Question: Everytime I open a worksheet, I get this dialog box:

I don't really know what it is that is going on here (what is being installed).
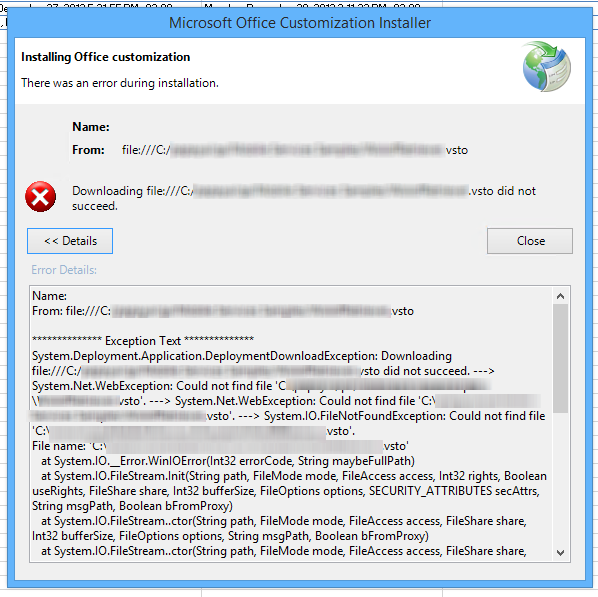
Answer: To inactivate an Excel add-in
'''
Click the File tab, click Options, and then click the Add-Ins category.
In the Manage box, click Excel Add-ins, and then click Go.
In the Add-Ins available box, clear the check box next to the add-in that you want to inactivate, and then click OK.
'''
In many cases, when you inactivate an add-in, it is removed from its group on the ribbon. In other cases, to remove the add-in from the ribbon, you may need to restart Excel.
Note Inactivating an add-in does not remove the add-in from your computer. To remove the add-in from your computer, you must uninstall it.
To remove an Excel add-in
Important If you originally installed the Excel add-in from a network file server or from a shared folder, you might need to remove the add-in from that location. If you installed the Excel add-in from a CD-ROM and you mapped your CD-ROM drive to a new drive letter after installing the add-in, you need to reinstall the add-in from the CD-ROM. If you are running any Excel add-ins from the CD-ROM, you must uninstall the Excel add-ins, and then reinstall them from the CD-ROM.
'''
Exit Excel (click the File tab, and then click Exit).
In Windows Vista, click the Start button Button image, click Control Panel, click Programs, and then click Programs and Features.
'''
In Microsoft Windows XP, click the click the Start button, click Control Panel, and then double-click Add/Remove Programs.
'''
Do one of the following:
If you installed Excel as part of Microsoft Office, click Microsoft Office in the list of installed programs, and then click the Change button.
If you installed Excel individually, click the name of your program in the list of installed programs, and then click the Change button.
If you installed the add-in from the Download Center at Office.com, click the name of your program in the list of installed programs, and then click the Uninstall button.
Follow the instructions in the installation program.
'''
Go to this link for more details <URL>